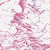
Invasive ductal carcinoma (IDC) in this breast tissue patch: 0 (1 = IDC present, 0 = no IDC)